Interaction volume radius: 10 \u00c5
Interaction volume height: 20 \u00c5
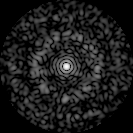
Disorder parameter: 0.851